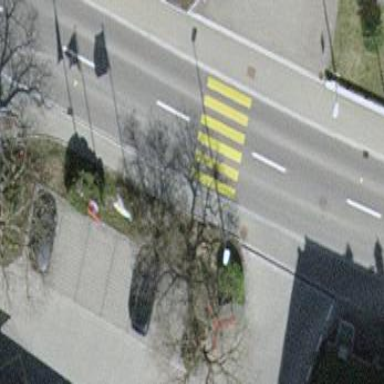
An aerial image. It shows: Street-side parking area.